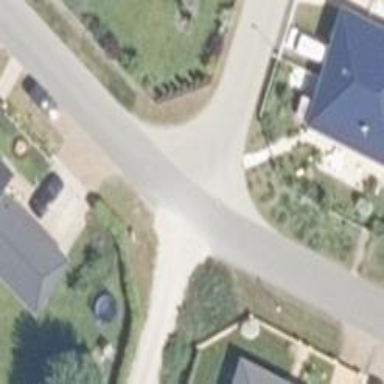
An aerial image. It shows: Residential road.